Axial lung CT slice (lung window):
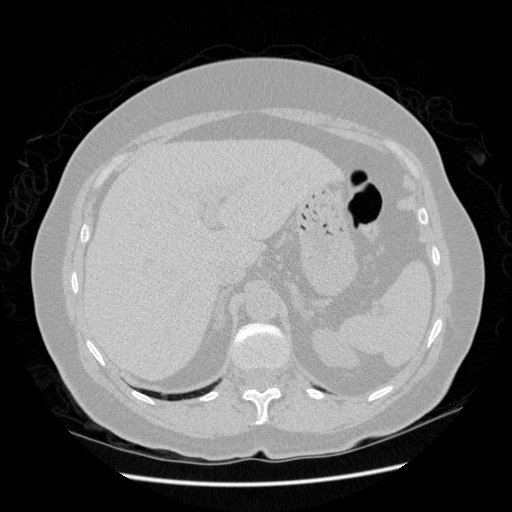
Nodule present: no